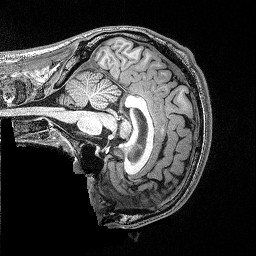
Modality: T1w
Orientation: sagittal
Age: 25
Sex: male
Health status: healthy
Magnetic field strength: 3 T
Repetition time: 2.53 s
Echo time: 0.00331 s